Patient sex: M
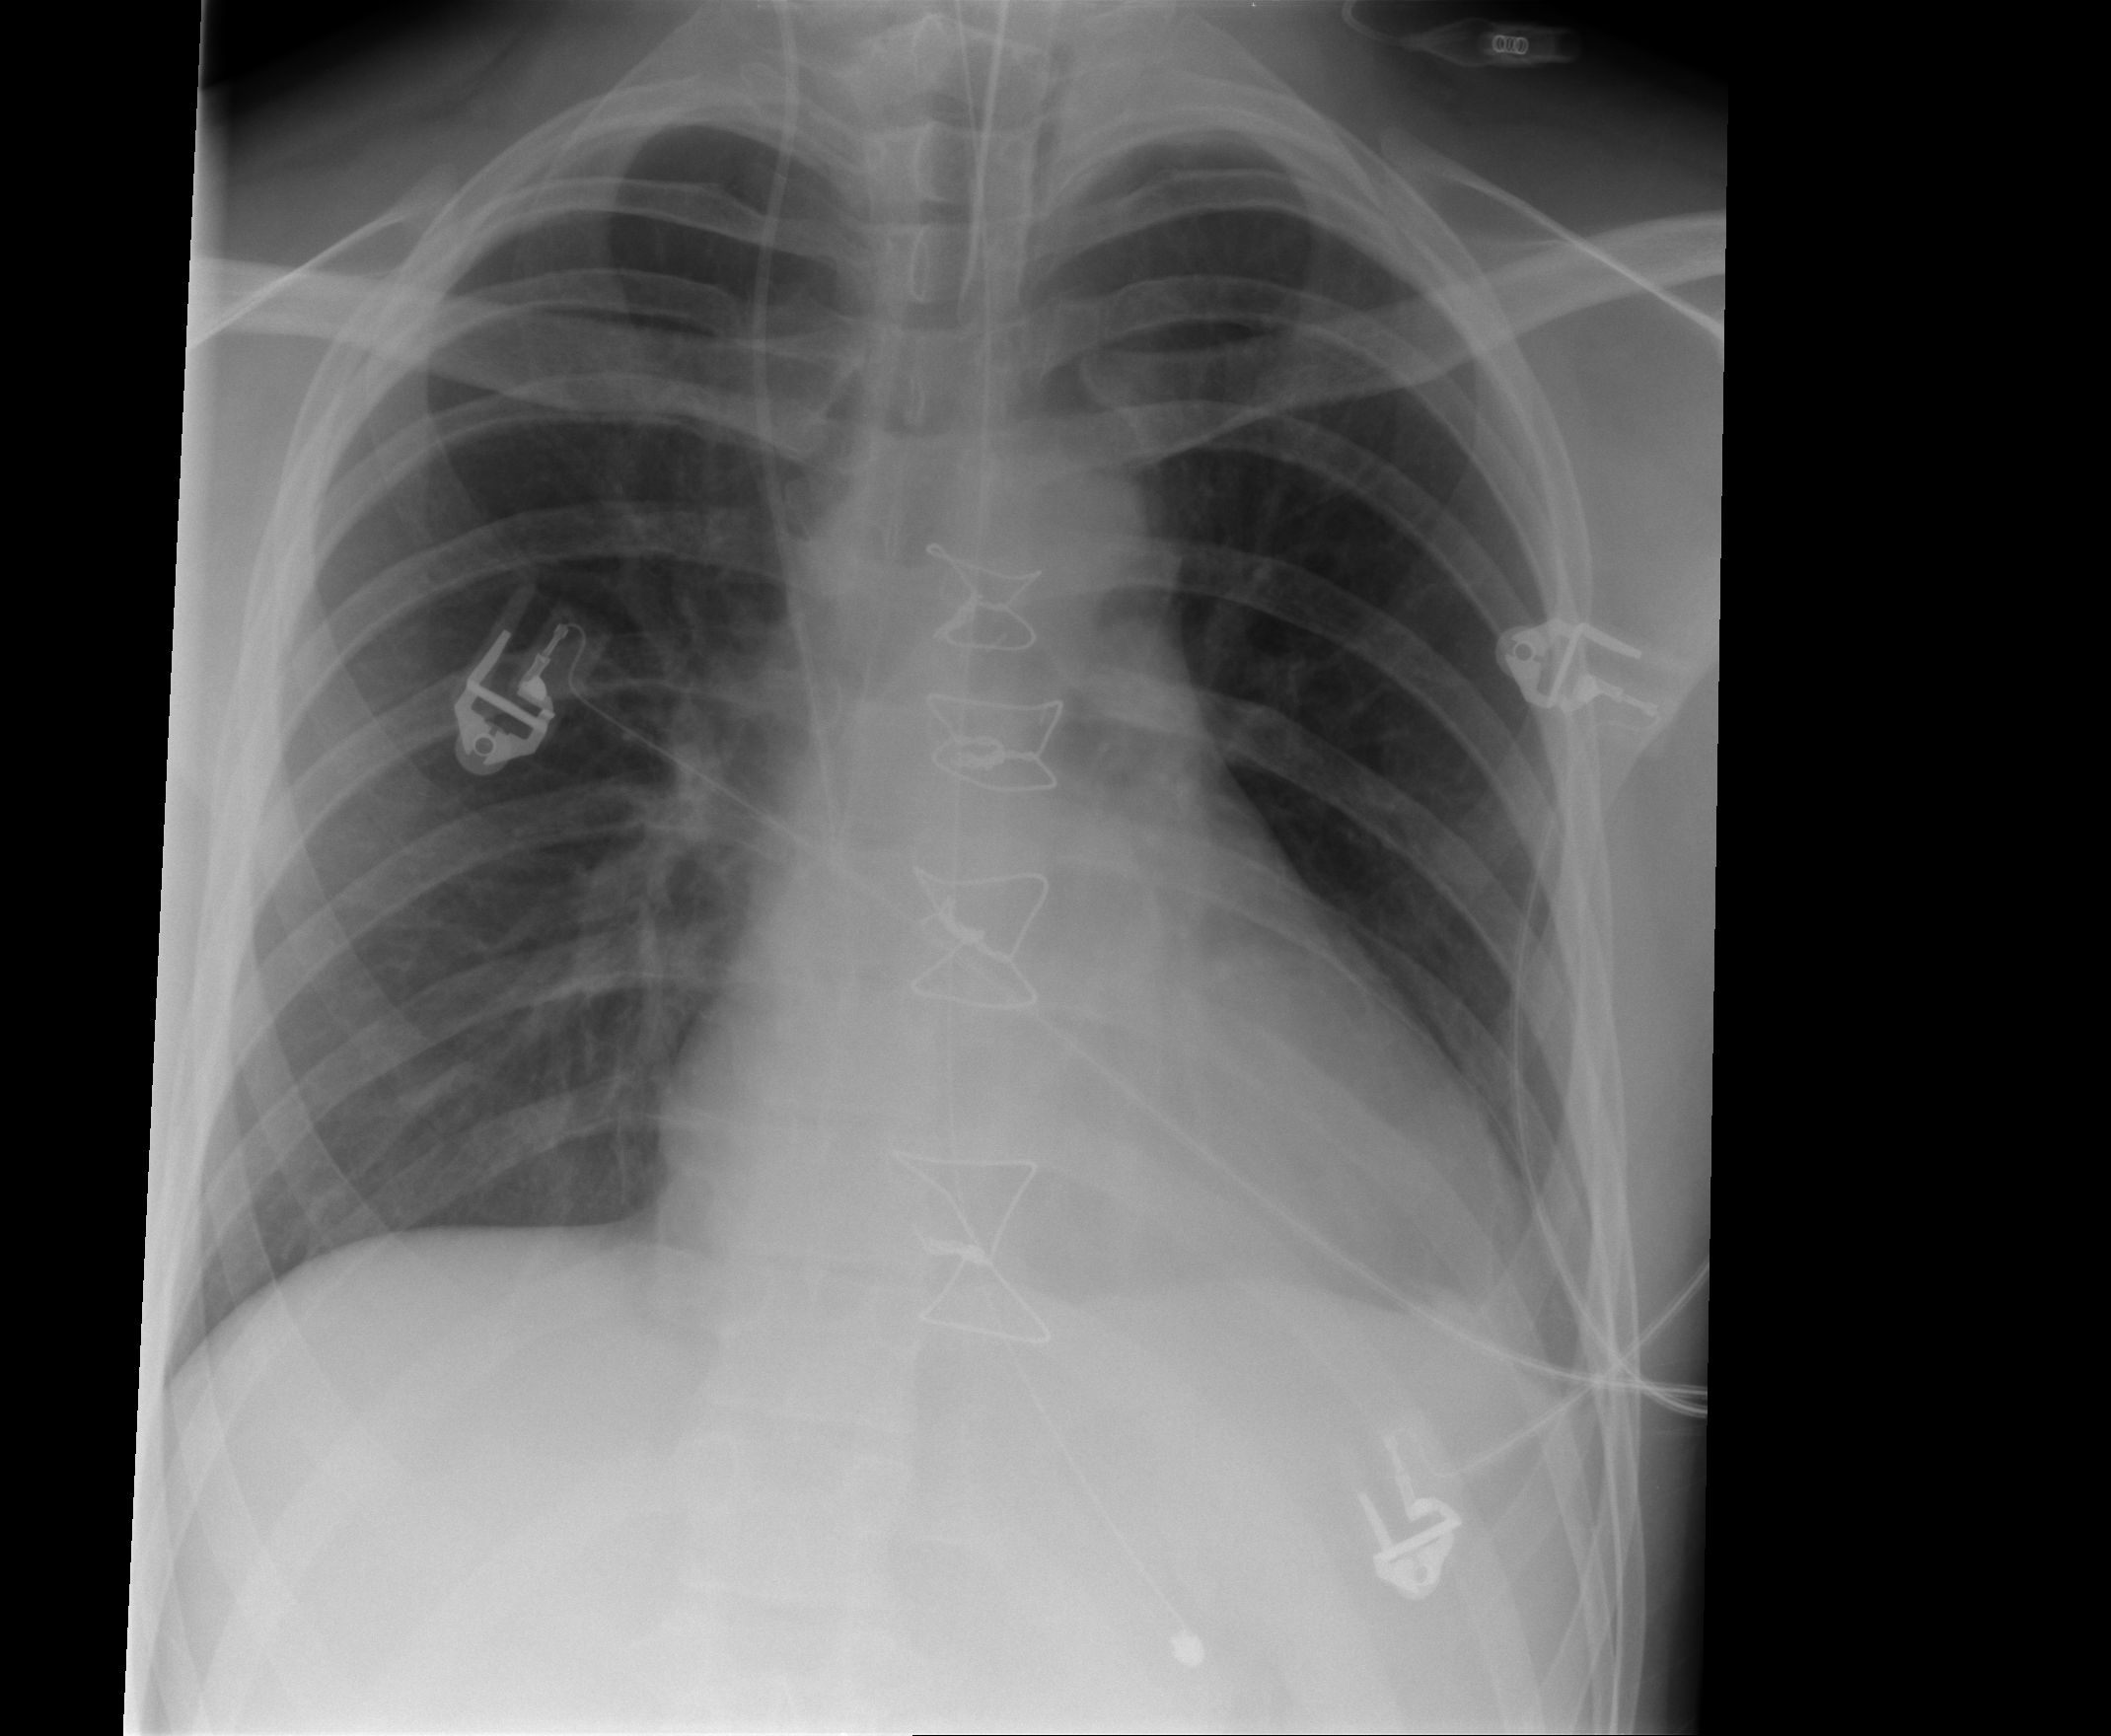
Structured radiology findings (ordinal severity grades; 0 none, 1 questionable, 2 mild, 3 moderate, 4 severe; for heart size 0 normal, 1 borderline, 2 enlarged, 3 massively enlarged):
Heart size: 0
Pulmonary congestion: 0
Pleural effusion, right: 0
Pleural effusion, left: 1
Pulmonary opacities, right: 0
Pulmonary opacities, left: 0
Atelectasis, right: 0
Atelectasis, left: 2